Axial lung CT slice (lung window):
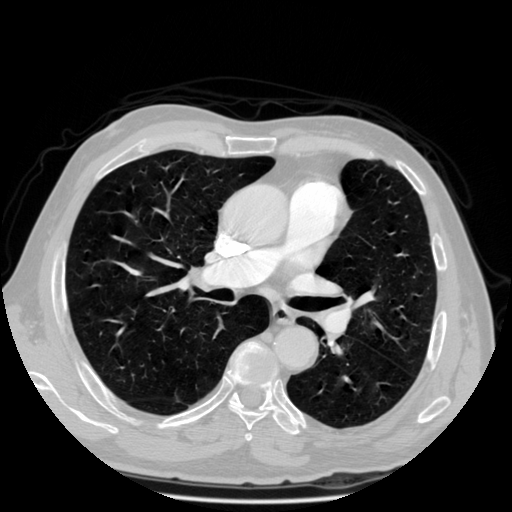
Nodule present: no